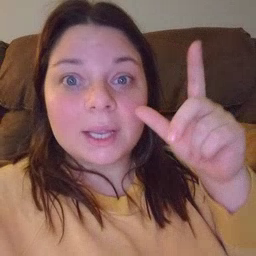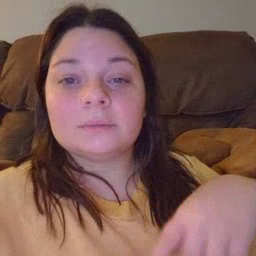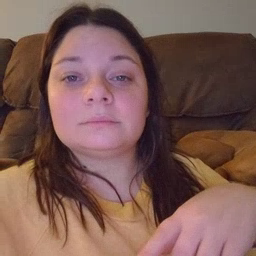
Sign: awake